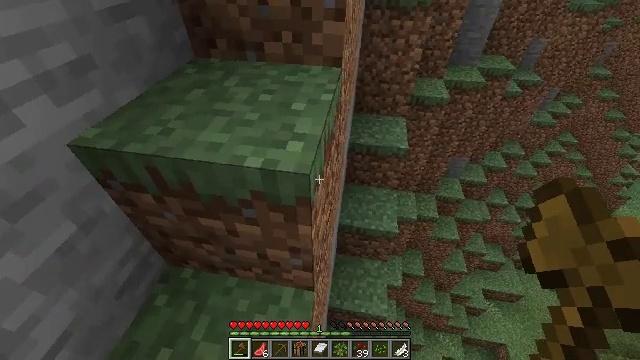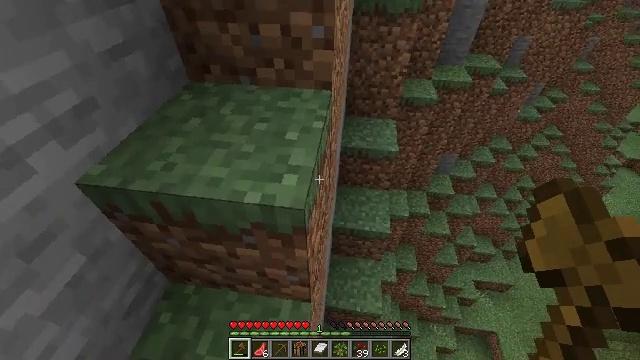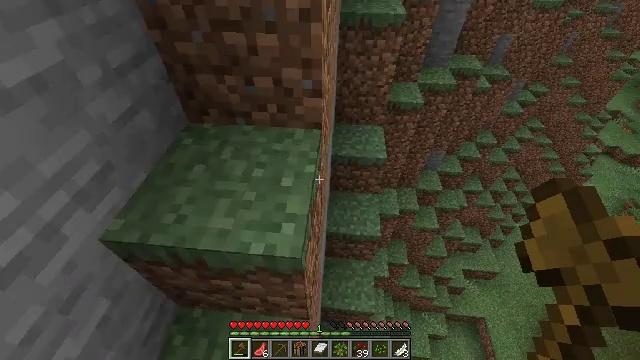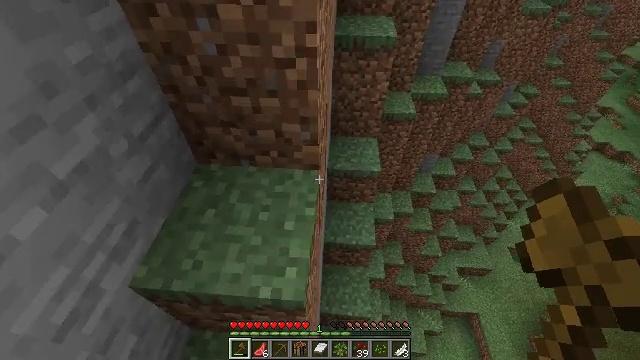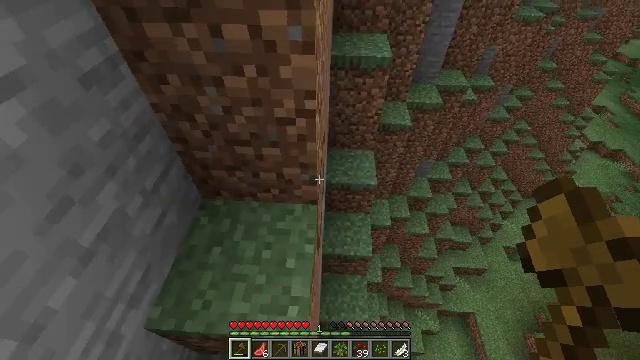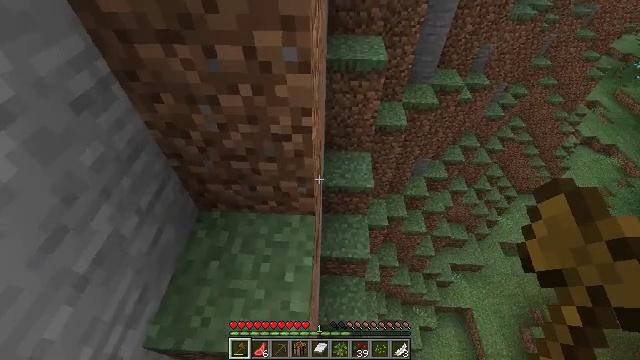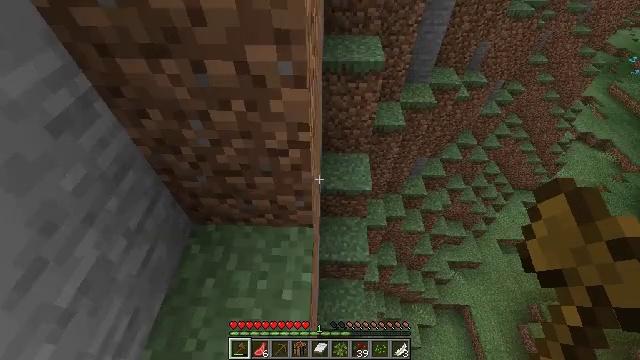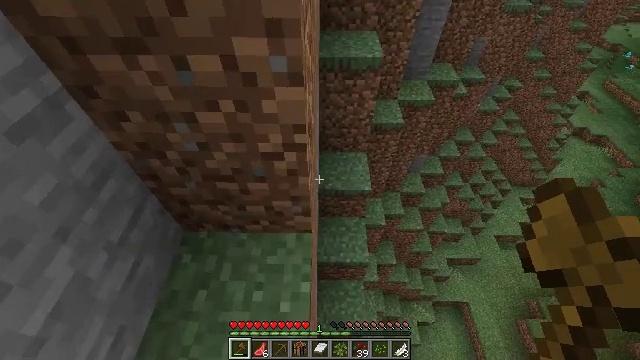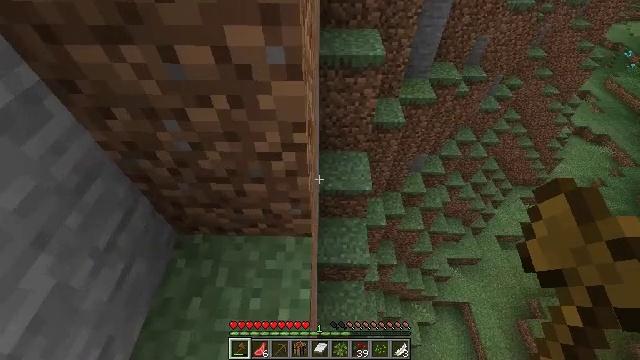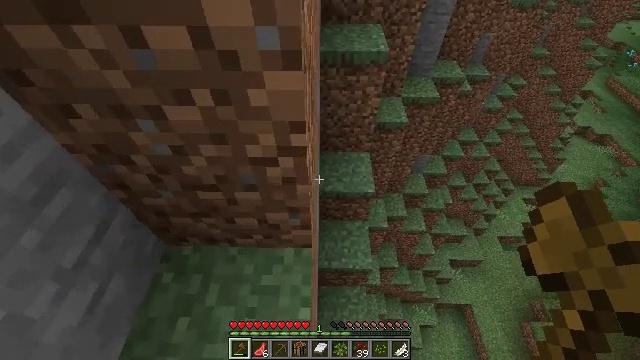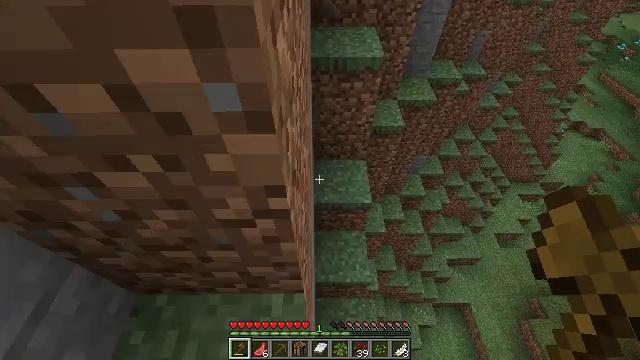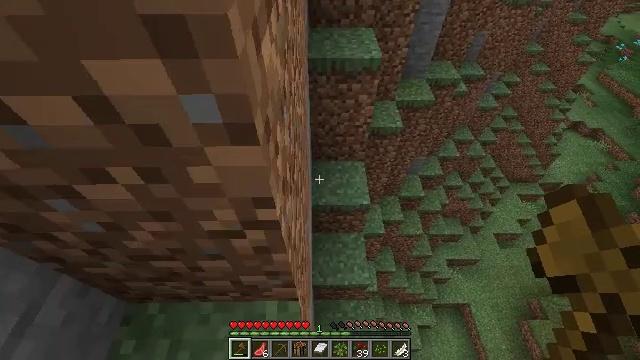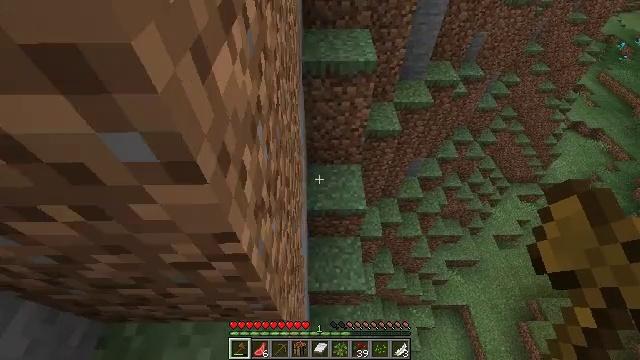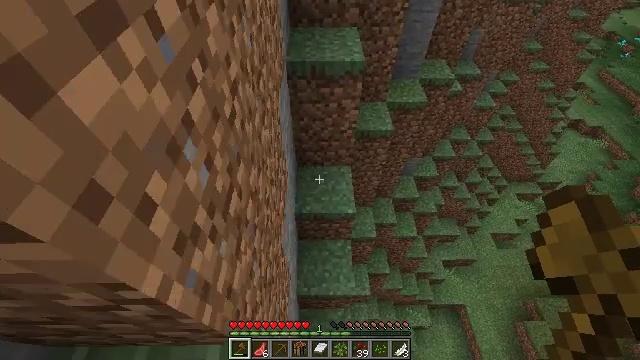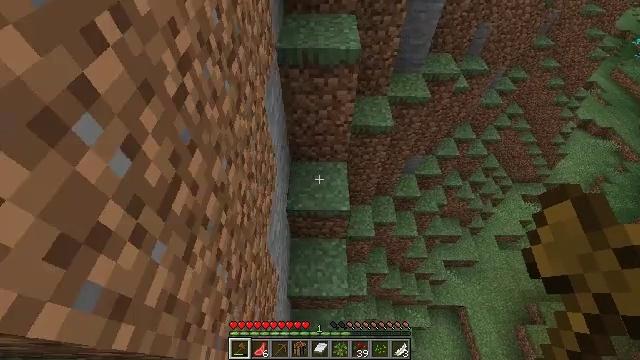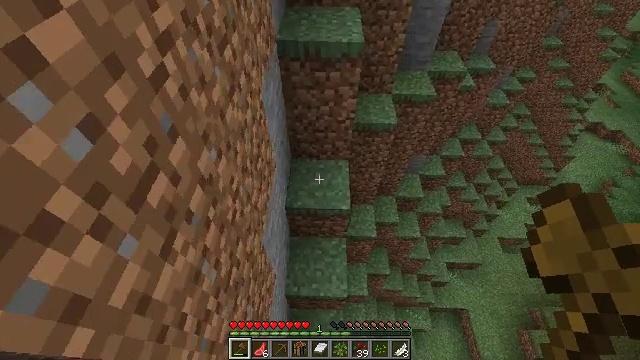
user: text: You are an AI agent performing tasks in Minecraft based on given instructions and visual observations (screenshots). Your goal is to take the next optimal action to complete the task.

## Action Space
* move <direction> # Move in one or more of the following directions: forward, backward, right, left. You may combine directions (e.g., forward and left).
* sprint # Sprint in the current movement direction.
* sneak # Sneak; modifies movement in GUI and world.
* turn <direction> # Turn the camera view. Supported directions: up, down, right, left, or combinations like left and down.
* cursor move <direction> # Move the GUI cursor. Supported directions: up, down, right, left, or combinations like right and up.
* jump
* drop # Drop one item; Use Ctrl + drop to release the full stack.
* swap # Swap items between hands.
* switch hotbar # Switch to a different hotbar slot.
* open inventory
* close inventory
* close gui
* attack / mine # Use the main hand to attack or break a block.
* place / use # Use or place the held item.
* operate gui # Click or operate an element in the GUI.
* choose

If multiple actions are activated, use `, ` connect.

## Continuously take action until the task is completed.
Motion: motion action
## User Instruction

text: Collect red sand from a desert biome.
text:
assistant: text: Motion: move forward, turn right and down, jump
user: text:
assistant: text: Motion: move forward, turn right and down, jump
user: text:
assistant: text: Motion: move forward, turn right, jump
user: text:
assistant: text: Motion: move forward, jump
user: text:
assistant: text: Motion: move forward, turn right
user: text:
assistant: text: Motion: move forward
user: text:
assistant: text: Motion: move forward
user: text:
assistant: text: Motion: move forward
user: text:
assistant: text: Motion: move forward
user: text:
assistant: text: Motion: move forward and move right, turn right
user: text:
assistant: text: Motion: move forward and move right
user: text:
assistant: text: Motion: move forward and move right
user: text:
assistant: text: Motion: move forward and move right
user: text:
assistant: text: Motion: move forward and move right, turn left
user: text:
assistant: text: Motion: move forward, turn left
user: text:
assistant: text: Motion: move forward, turn left
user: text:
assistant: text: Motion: move forward, turn left
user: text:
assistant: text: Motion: move forward, turn left
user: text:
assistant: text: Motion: move forward, turn left
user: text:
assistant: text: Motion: move forward, turn left
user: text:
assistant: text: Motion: move forward, turn left
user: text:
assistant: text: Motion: move forward, turn left
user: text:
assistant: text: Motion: move forward, turn left
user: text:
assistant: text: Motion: move forward, turn left
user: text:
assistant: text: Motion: move forward
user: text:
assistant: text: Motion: move forward
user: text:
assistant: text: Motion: move forward
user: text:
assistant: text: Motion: move forward
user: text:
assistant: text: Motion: move forward, turn right
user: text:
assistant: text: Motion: turn right and down